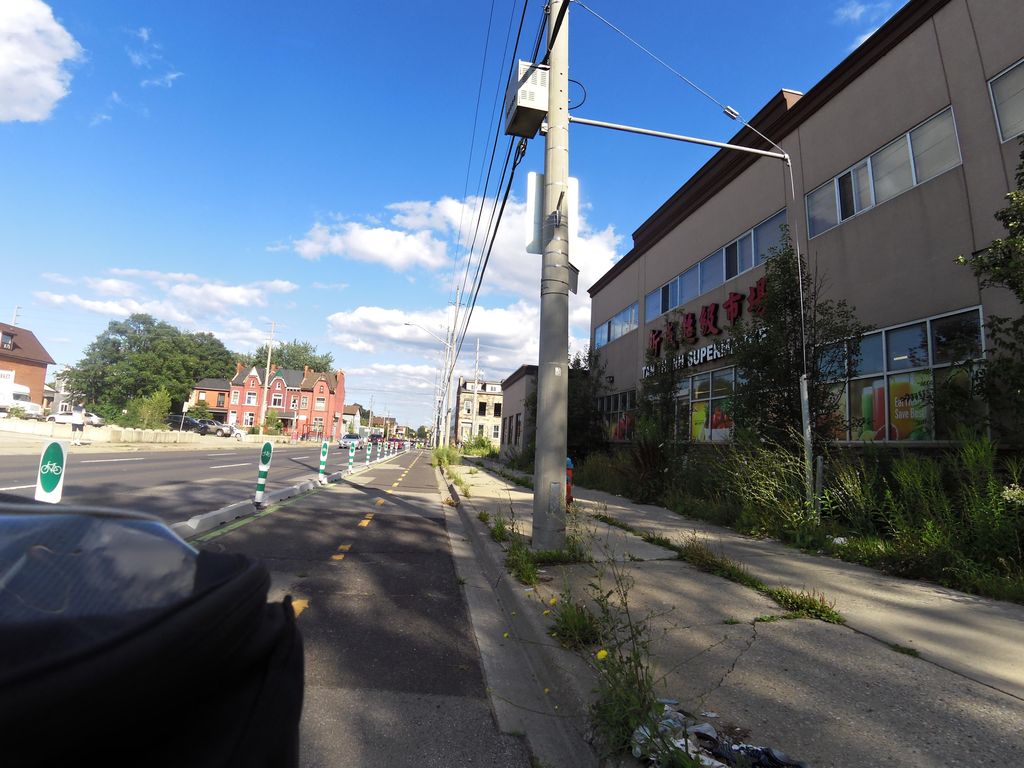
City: hamilton